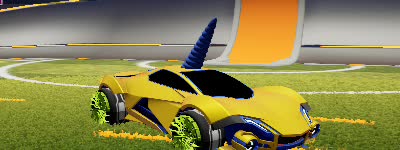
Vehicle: werewolf